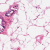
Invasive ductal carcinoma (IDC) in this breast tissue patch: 0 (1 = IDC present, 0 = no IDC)